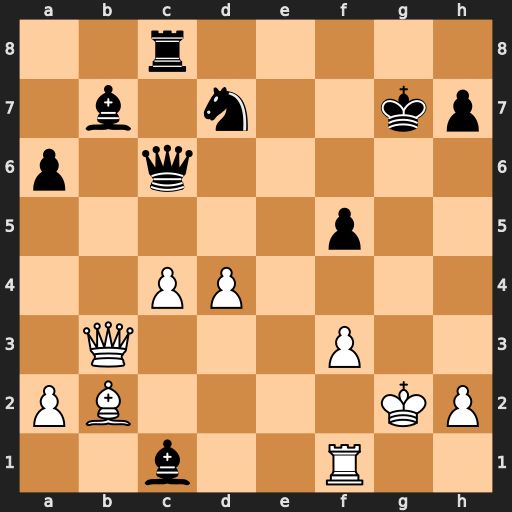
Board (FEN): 2r5/1b1n2kp/p1q5/5p2/2PP4/1Q3P2/PB4KP/2b2R2
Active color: w
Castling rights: -
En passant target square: -
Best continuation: d5+ Bxb2 dxc6